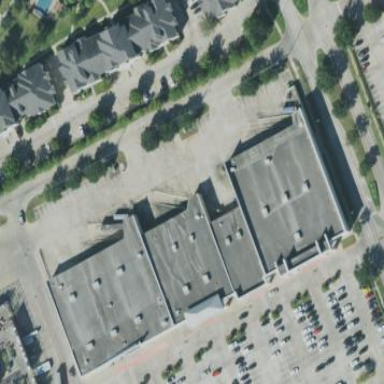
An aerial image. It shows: Retail building.